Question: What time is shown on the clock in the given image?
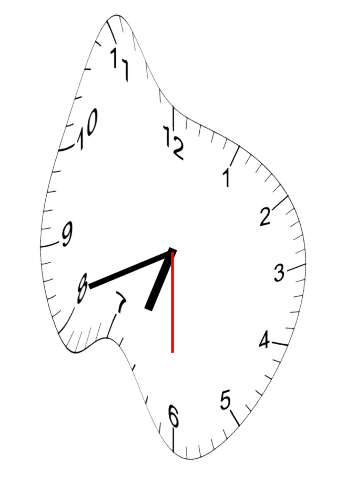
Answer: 06:41:30